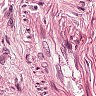
Metastatic tissue present: yes